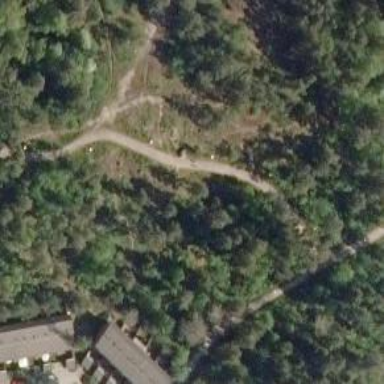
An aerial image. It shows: Path.